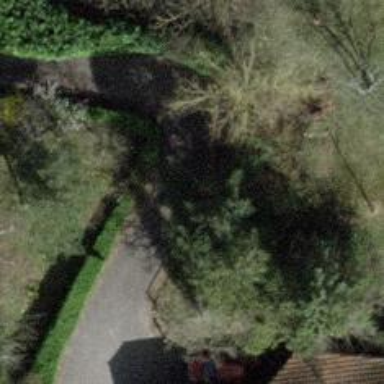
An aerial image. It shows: Evergreen needle-leaved tree.